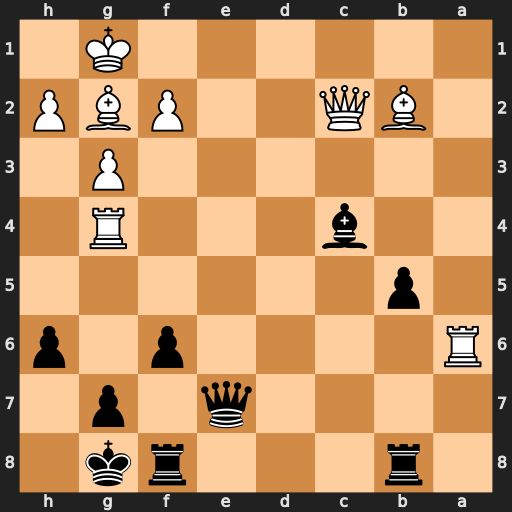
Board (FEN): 1r3rk1/4q1p1/R4p1p/1p6/2b3R1/6P1/1BQ2PBP/6K1
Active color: b
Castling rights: -
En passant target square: -
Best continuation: Qe1+ Bf1 Qxf1#